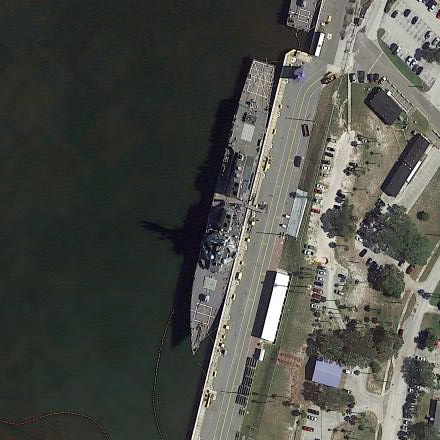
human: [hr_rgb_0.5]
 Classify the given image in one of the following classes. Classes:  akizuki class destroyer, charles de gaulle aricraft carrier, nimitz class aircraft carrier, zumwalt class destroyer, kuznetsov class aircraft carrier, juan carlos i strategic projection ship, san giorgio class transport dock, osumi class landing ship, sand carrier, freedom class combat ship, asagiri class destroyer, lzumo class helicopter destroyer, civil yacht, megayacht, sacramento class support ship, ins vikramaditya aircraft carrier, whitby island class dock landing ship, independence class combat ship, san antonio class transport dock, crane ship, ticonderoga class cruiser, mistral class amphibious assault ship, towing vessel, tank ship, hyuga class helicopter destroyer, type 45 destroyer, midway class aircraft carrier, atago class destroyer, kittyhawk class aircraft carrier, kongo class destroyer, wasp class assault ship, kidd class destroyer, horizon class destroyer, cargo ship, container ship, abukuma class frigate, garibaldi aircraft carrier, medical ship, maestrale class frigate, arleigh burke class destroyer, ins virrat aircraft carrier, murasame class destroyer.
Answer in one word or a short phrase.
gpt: Arleigh Burke class destroyer